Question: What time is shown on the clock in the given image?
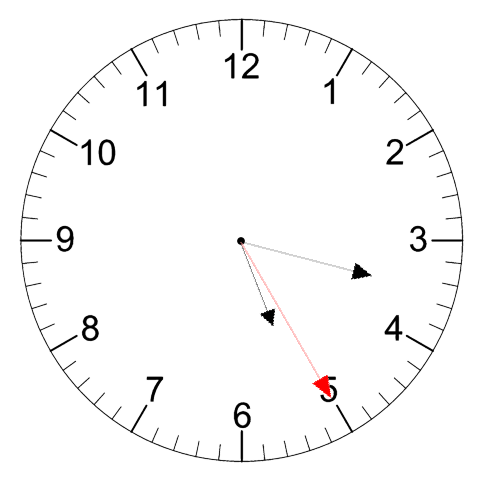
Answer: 05:17:25